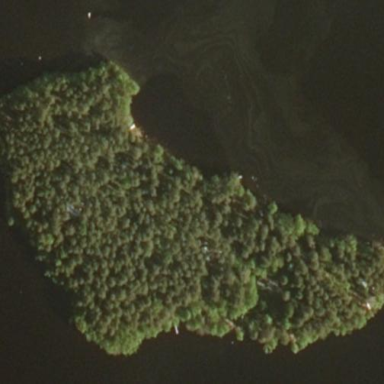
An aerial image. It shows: Islet covered in needle-leaved woodland.